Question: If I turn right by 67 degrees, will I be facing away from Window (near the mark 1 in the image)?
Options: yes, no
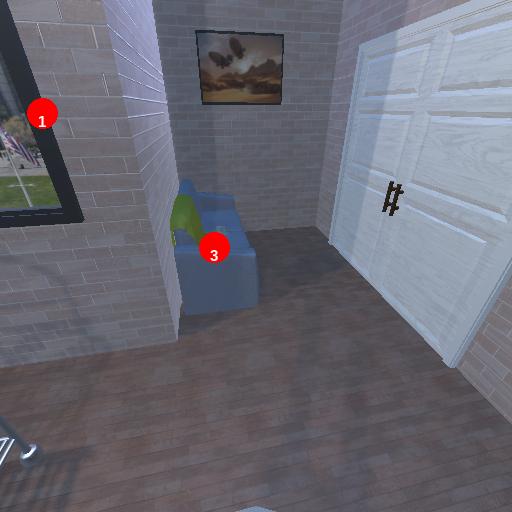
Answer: yes